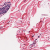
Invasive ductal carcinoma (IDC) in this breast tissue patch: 0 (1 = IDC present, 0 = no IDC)